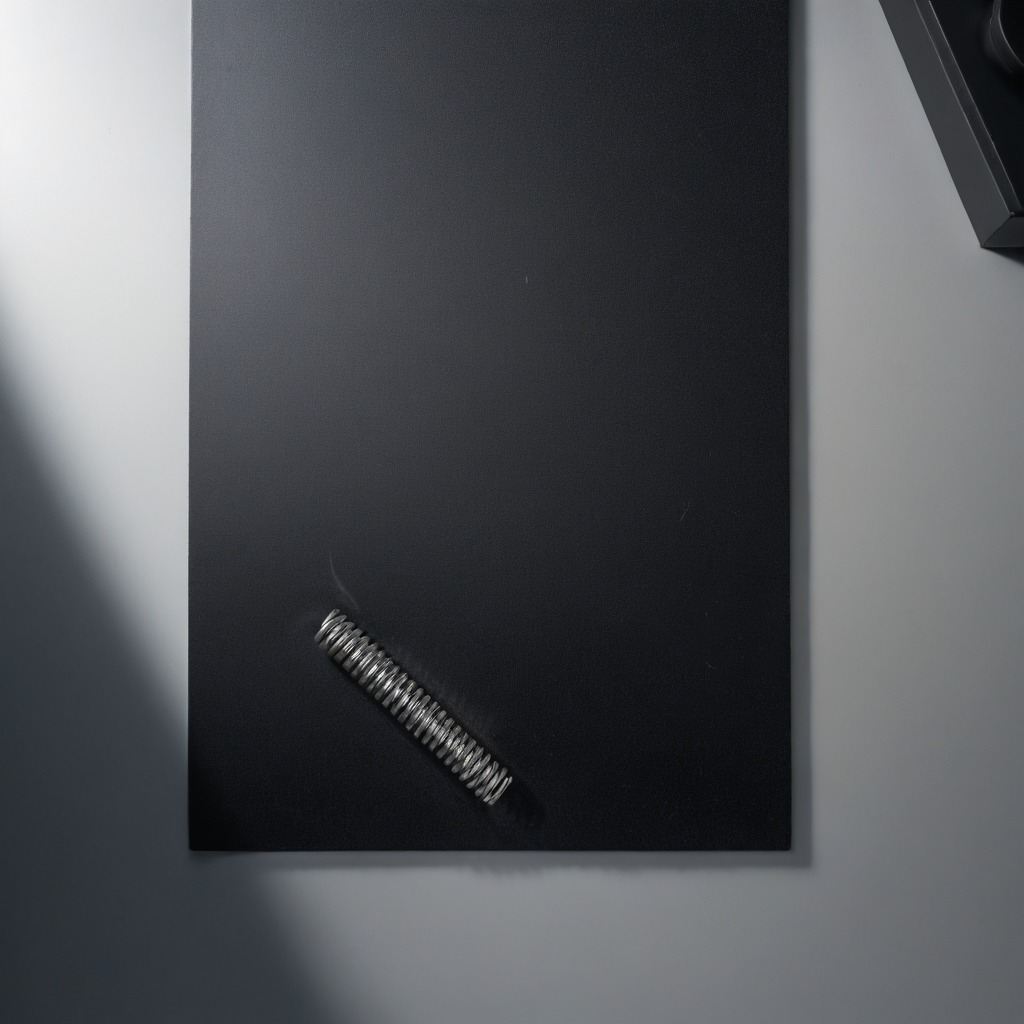
A coiled metal spring is lying on the clean granite tabletop.